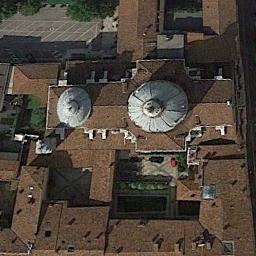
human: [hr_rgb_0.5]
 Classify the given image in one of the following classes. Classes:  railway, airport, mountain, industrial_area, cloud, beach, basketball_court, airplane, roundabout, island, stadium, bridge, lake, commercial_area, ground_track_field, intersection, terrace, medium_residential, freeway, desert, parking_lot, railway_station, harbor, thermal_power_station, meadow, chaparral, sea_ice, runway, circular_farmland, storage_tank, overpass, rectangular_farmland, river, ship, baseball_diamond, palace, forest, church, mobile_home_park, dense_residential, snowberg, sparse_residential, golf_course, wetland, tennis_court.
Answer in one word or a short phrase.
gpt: church